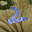
Label: 2